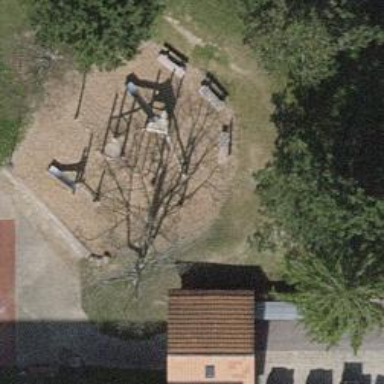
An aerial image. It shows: Playground area for leisure activities on the land.